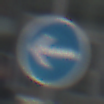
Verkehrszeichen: VorgeschriebeneFahrtrichtungHierLinks
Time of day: Midday
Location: Outdoor (Urban)
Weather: Overcast
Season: NotSpecified
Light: Natural